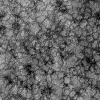
Atmospheric dust classification: not_dusty